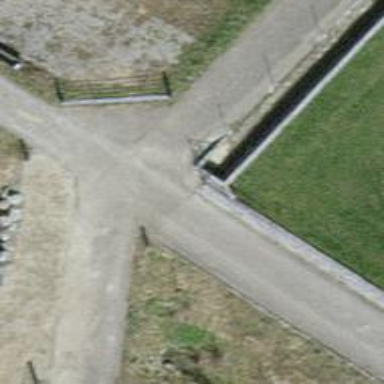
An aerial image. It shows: Track with compacted grade3 surface.